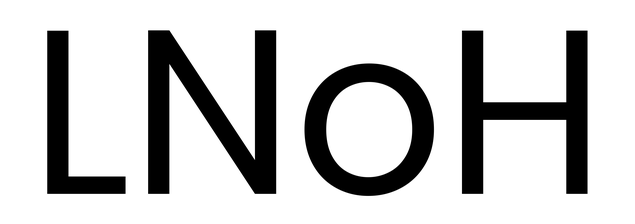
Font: Poppins-Regular